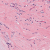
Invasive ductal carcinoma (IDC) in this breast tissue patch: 0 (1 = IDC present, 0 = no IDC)